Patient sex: M
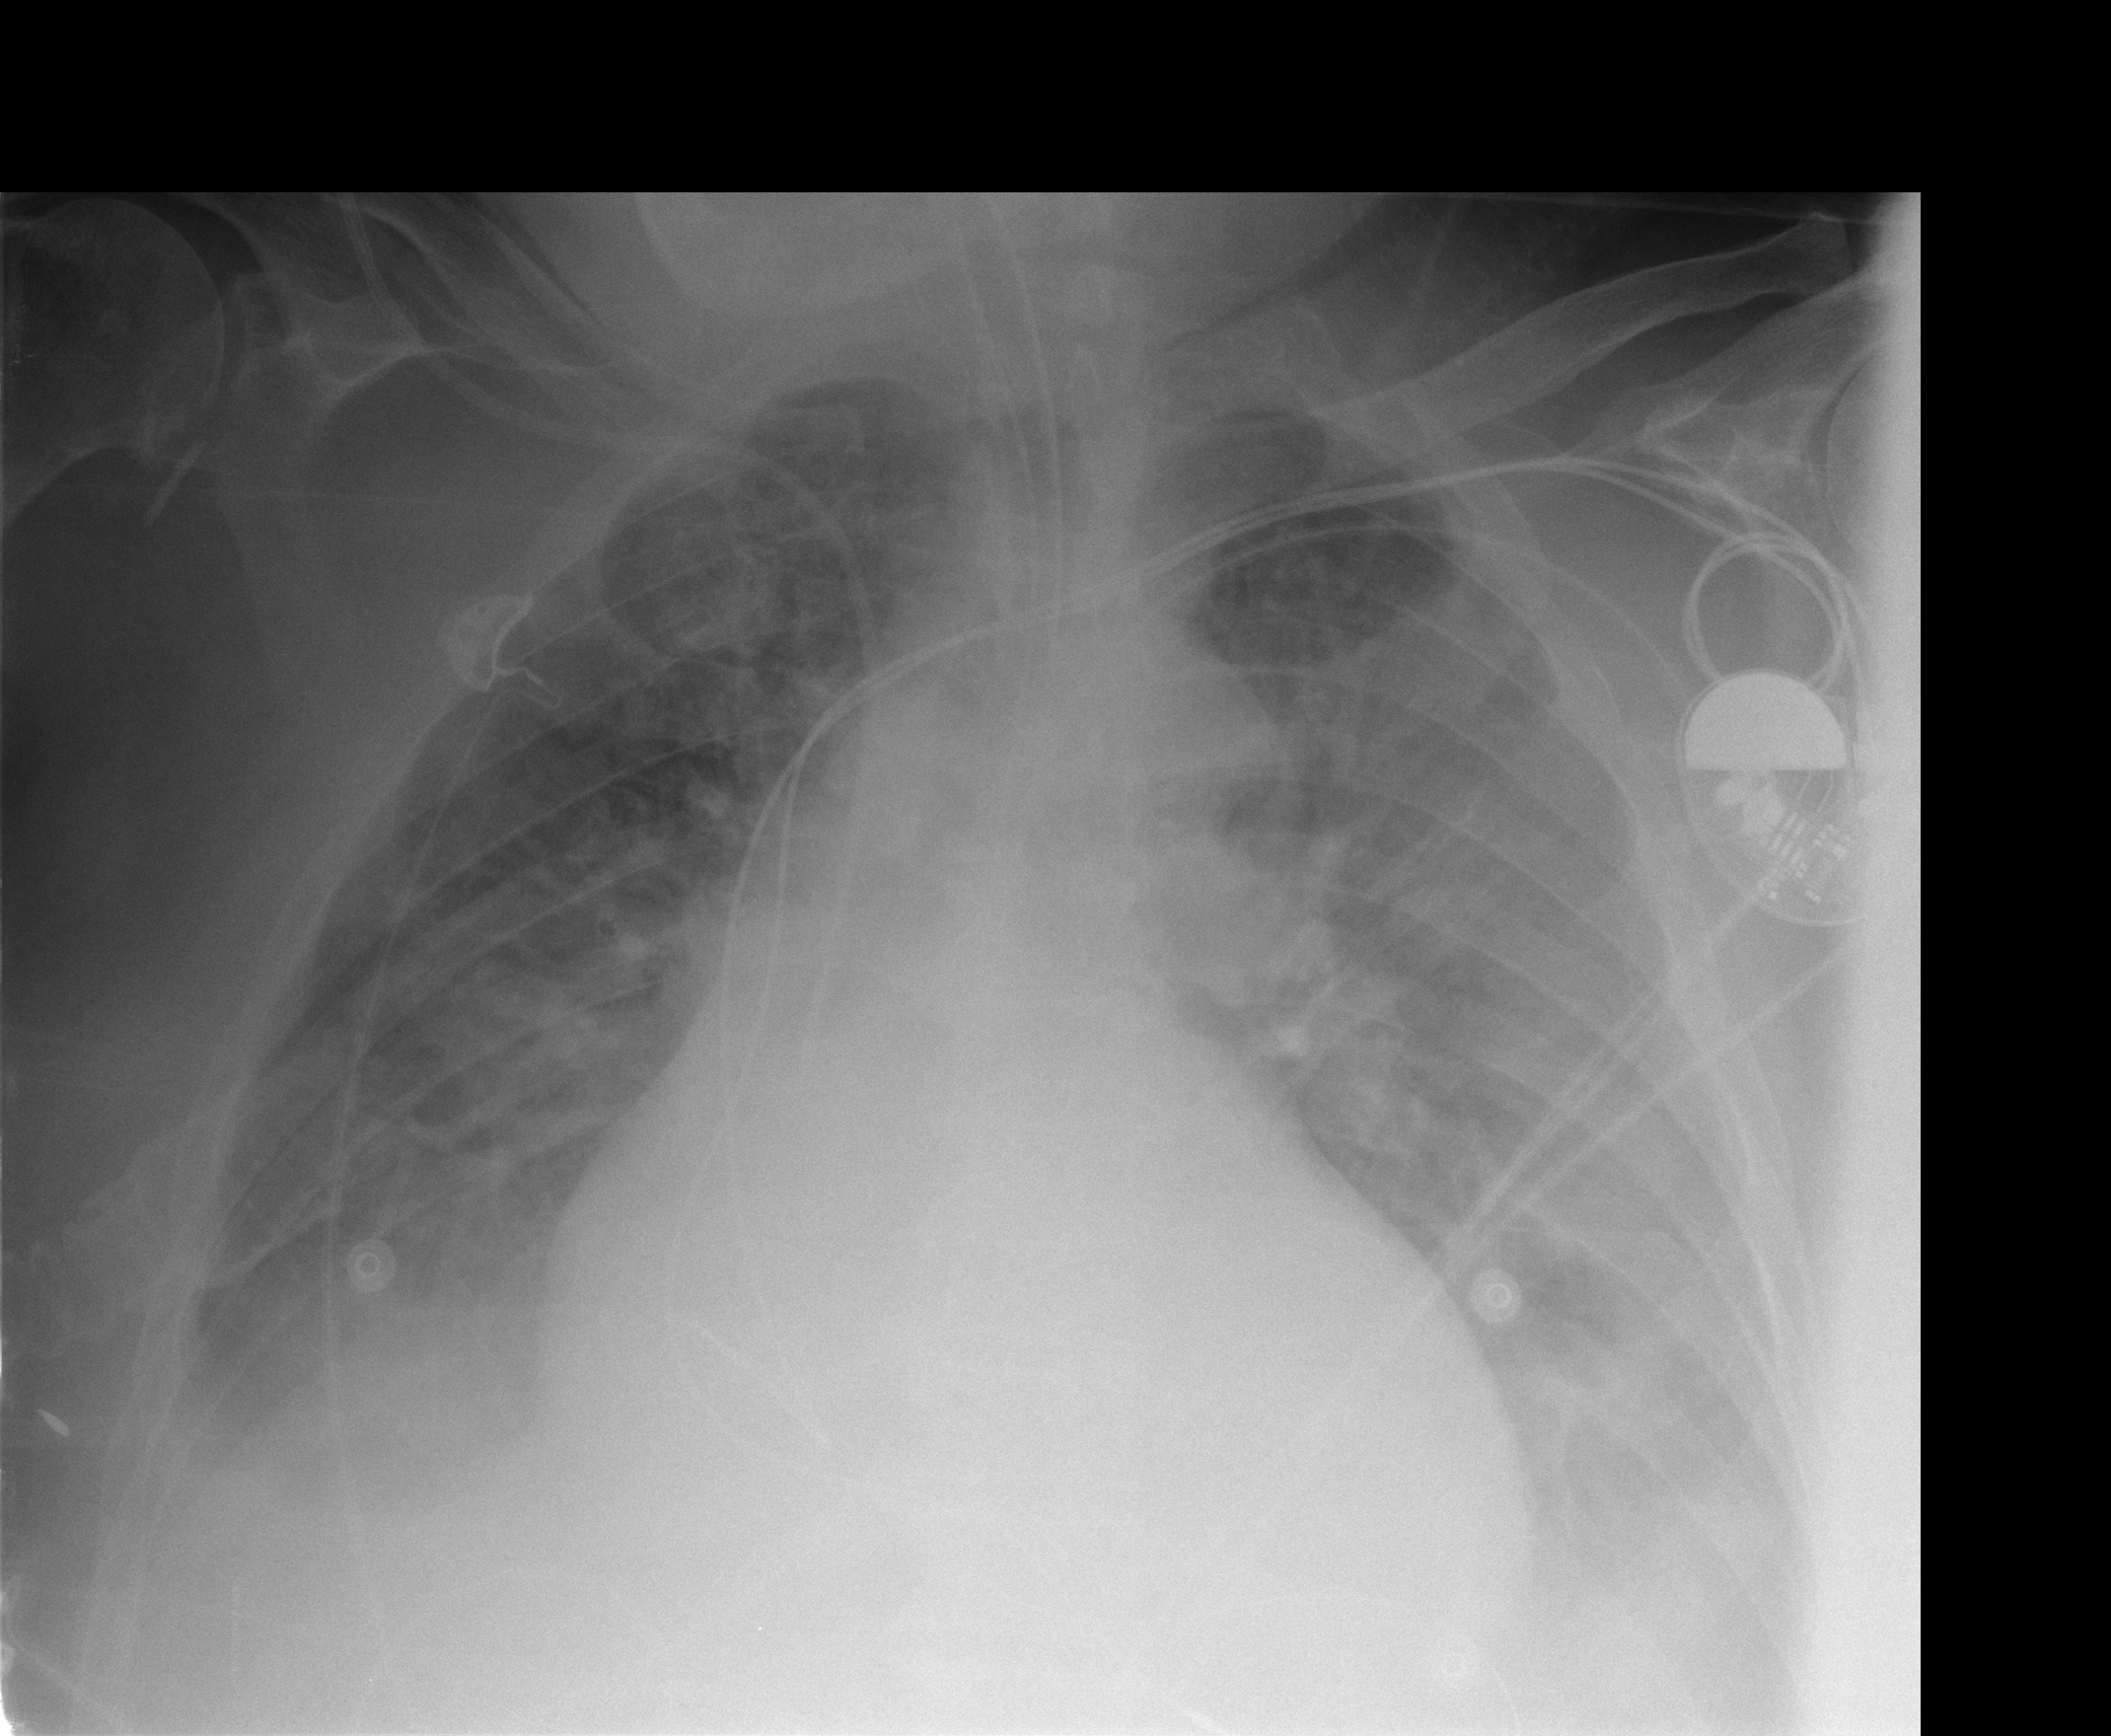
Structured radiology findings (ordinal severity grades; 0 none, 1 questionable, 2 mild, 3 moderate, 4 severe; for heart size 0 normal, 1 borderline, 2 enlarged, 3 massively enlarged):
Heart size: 2
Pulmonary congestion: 3
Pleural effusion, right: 2
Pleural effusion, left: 2
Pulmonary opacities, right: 2
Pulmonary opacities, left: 2
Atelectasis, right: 3
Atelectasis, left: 3